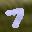
Label: 7